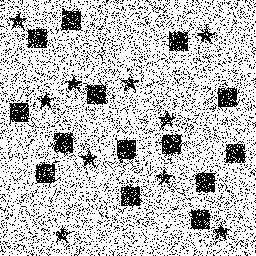
Squares: 14
Triangles: 0
Stars: 10
Total shapes: 24